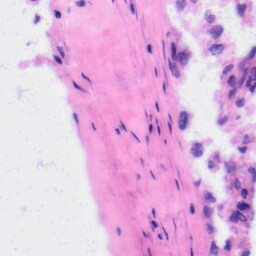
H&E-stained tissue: Liver